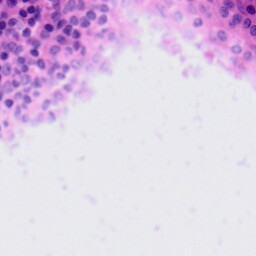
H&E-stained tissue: Tonsil